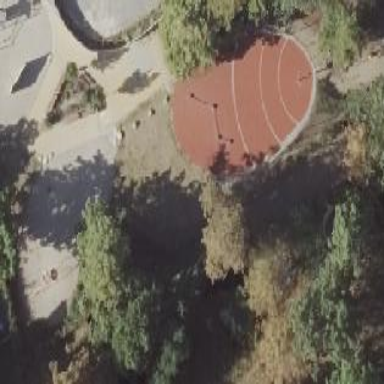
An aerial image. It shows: Playground area for leisure activities on the land.